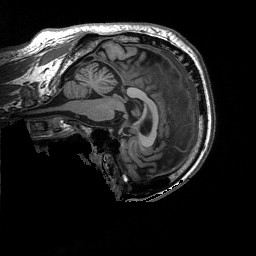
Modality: T1w
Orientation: sagittal
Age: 65
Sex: male
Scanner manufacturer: siemens
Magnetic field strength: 3 T
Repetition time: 2.5 s
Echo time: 0.00248 s